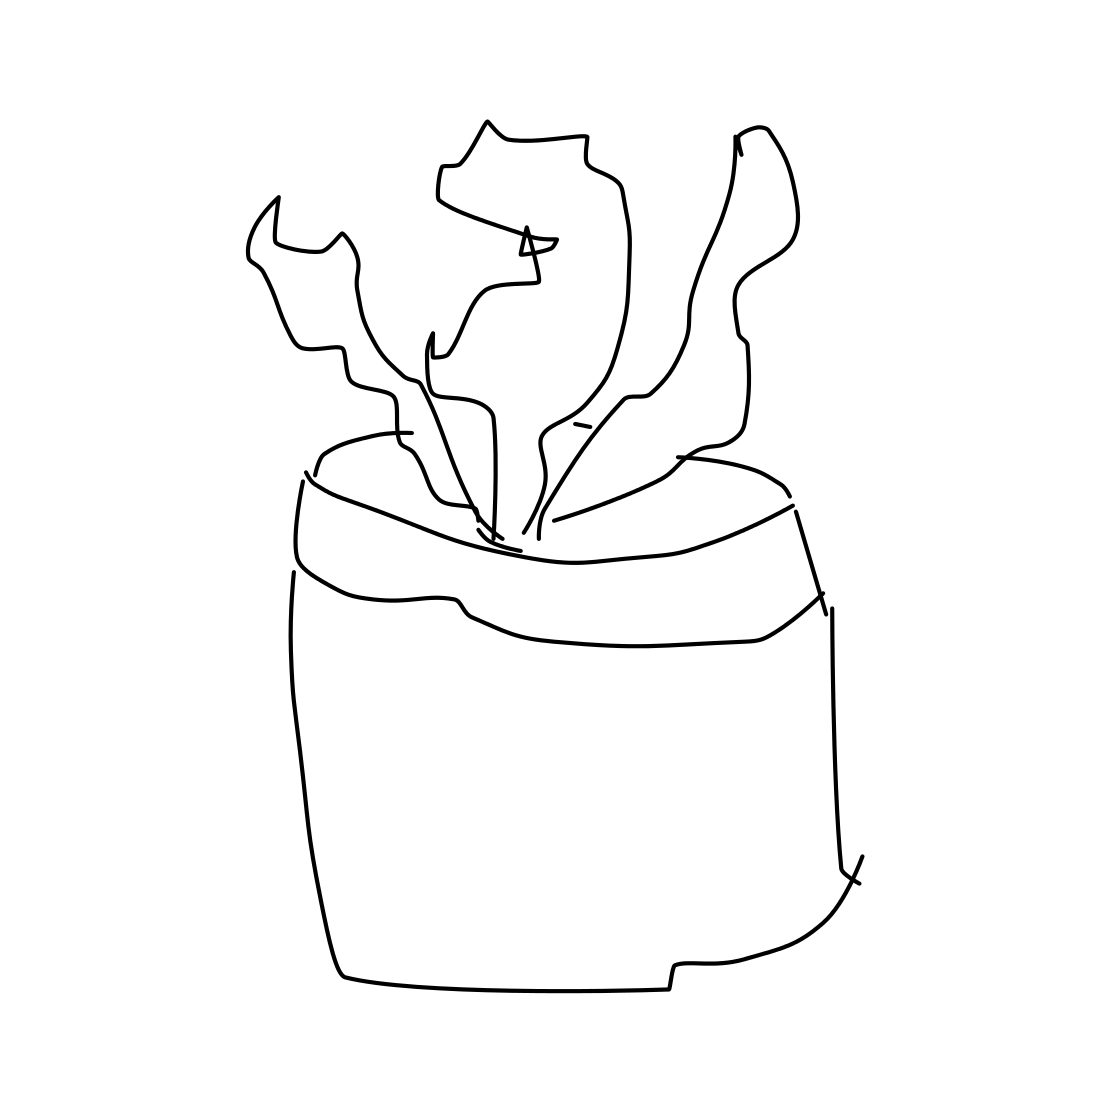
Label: potted plant